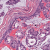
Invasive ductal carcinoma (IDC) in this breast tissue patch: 1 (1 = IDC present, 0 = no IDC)